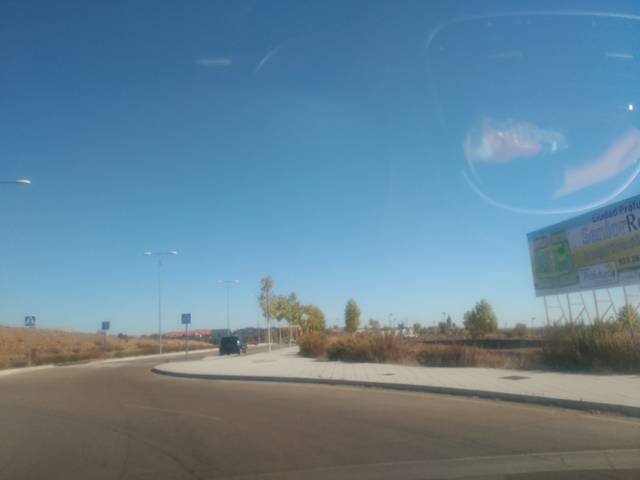
Region: Spain
Coordinates: 40.963, -5.698